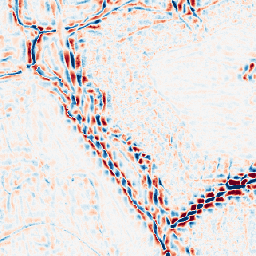
Category: wavelet
Decomposition family: wavelet_dwt
Decomposition parameters: wavelet: coif2
level: 3
Upsampling method: area
Upsampling parameters: scale: 4
Upsampling scale: 4